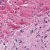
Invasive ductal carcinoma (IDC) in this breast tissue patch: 0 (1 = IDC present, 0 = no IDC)